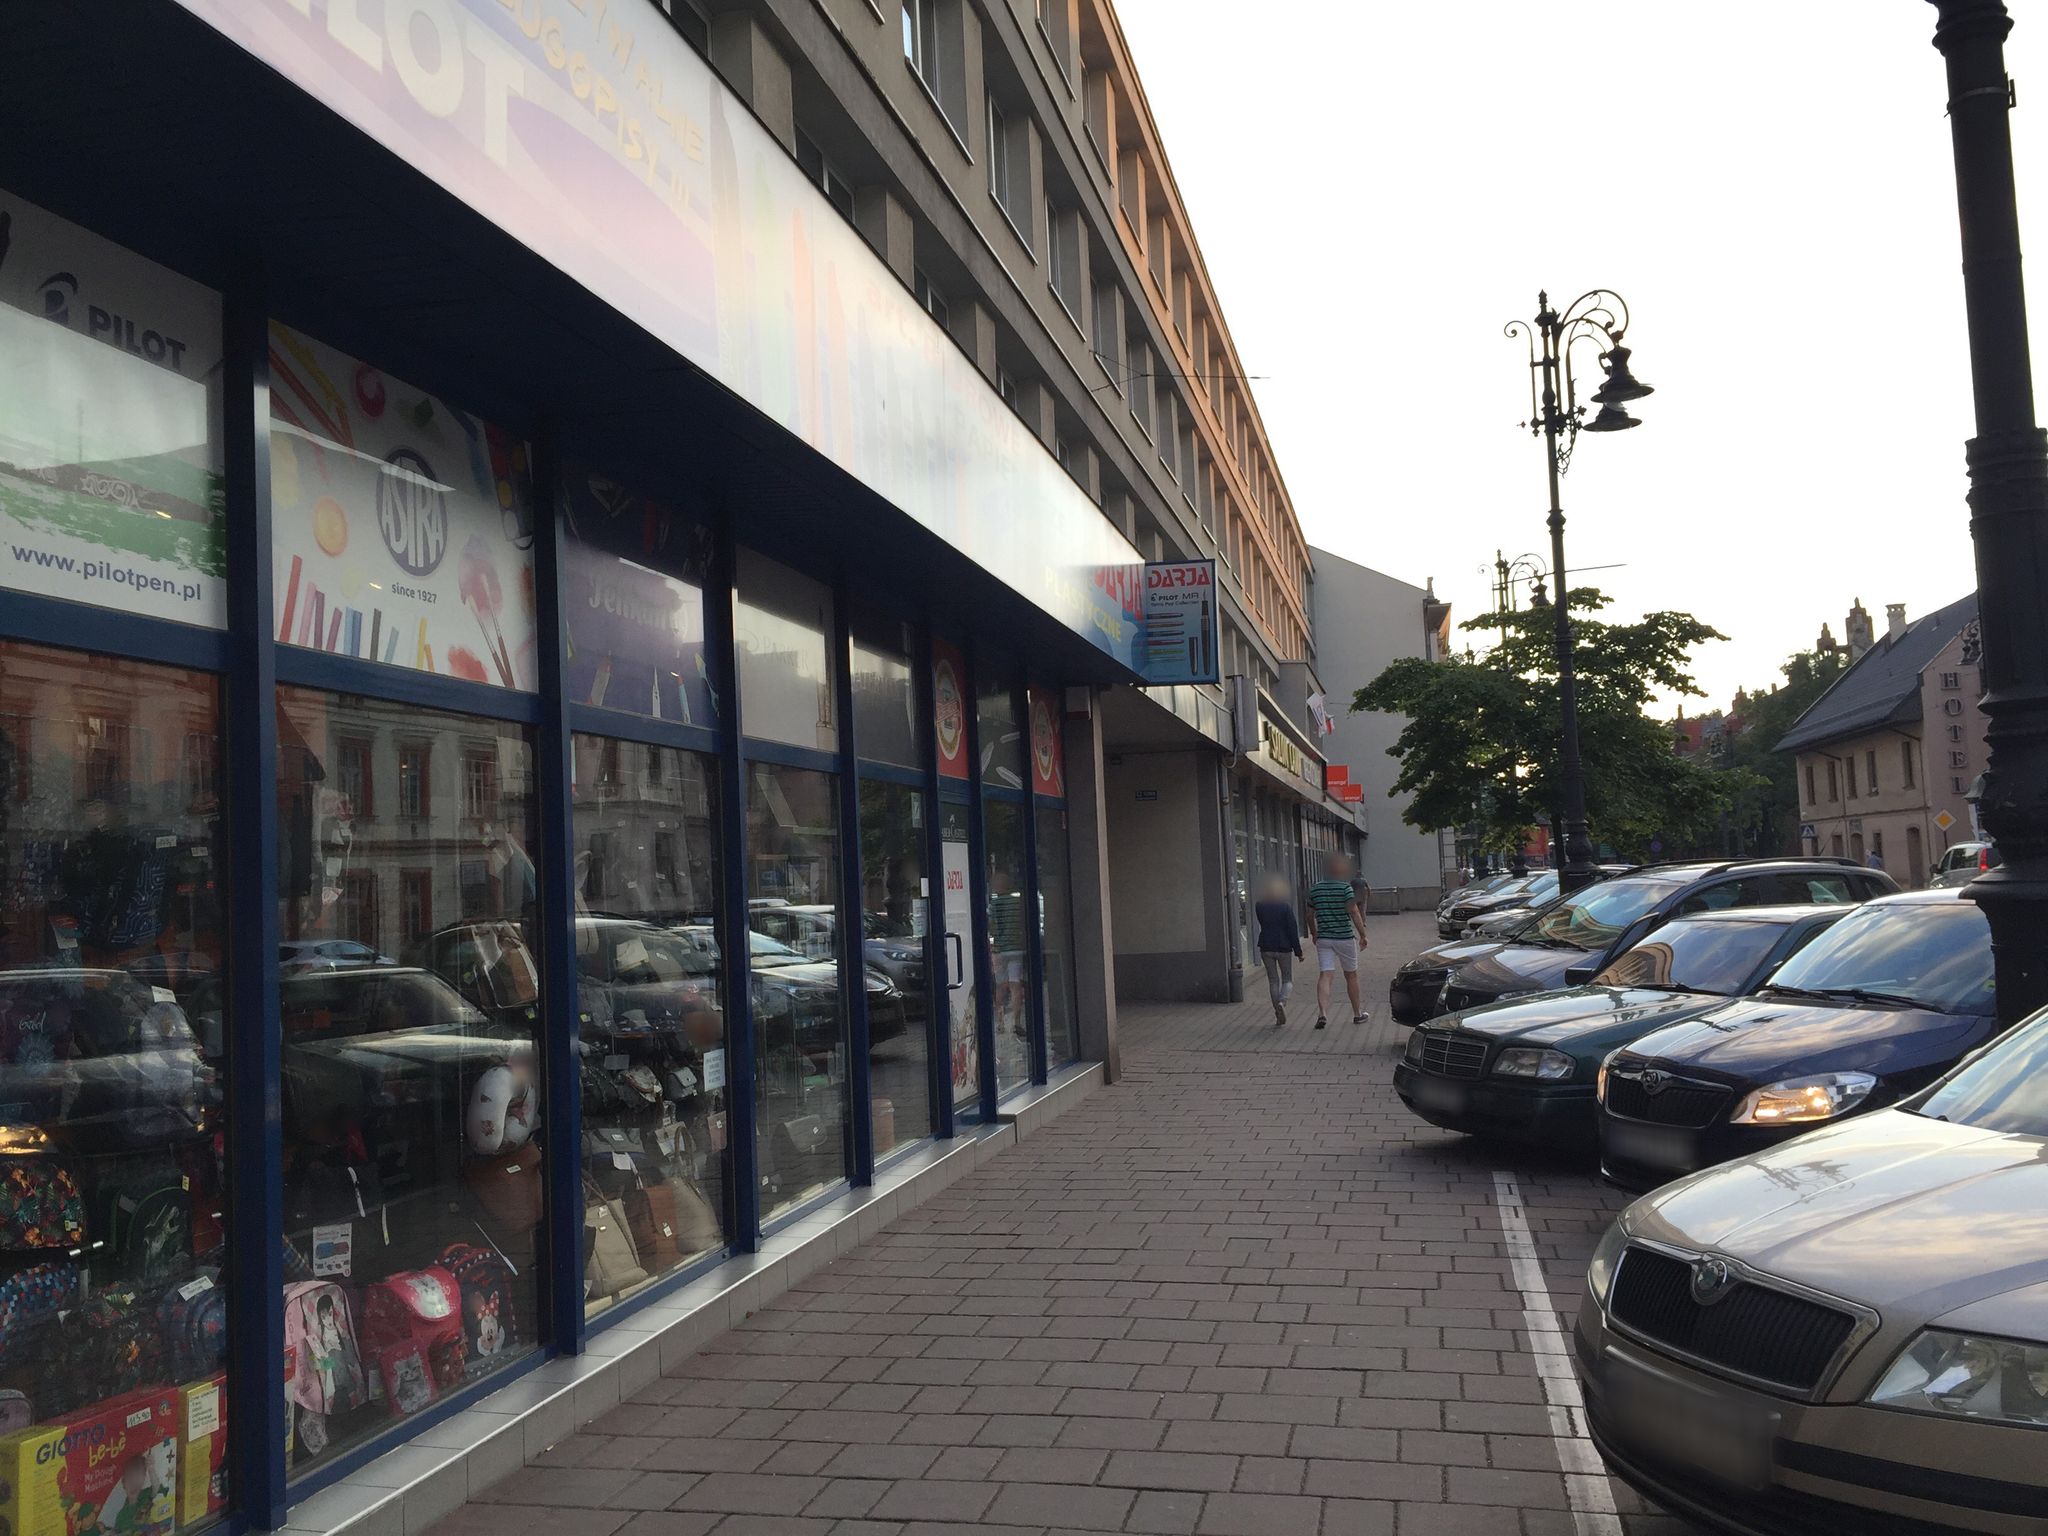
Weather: clear
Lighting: day
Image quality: good
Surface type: walking surface
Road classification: tertiary
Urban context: urban centre
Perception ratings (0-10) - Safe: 8.55, Lively: 8.11, Beautiful: 4.03, Boring: 0.7, Depressing: 8.55, Wealthy: 5.28